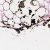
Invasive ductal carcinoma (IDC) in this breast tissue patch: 0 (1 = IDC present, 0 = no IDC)